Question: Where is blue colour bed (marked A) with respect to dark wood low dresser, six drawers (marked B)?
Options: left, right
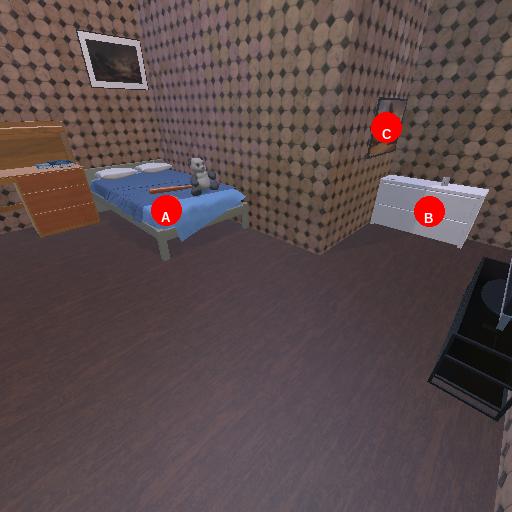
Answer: left